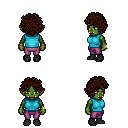
a pixel art fantasy rpg character, female body template, orc, green skin, teal sleeveless shirt, magenta pants, brown curly afro hairstyle, bracelets, black shoes, four views (front, back, left, right), 2x2 character sprite sheet, small pixel art, hard edges, no anti-aliasing